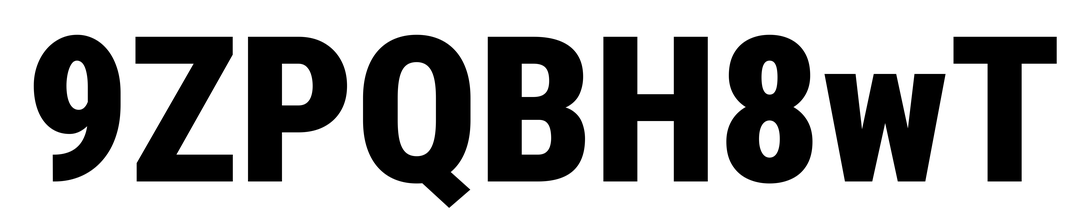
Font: Roboto_Condensed_Black